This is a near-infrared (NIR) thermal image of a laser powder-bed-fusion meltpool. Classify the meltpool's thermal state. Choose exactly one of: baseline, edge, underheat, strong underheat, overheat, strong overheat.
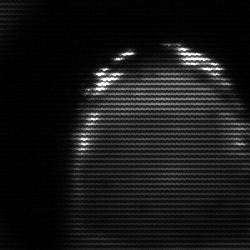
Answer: edge